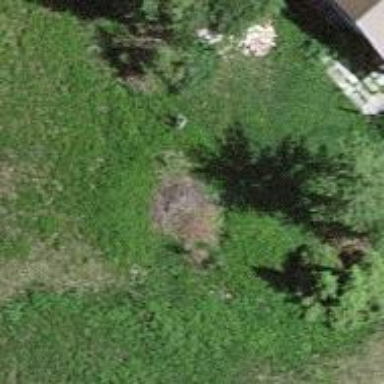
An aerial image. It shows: Evergreen needle-leaved tree.